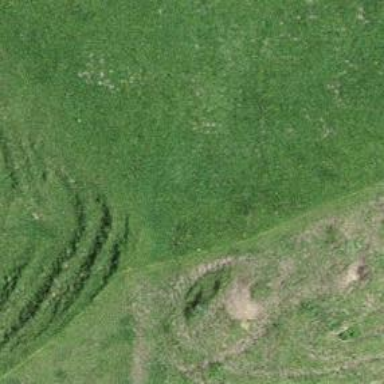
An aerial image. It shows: Grass path.